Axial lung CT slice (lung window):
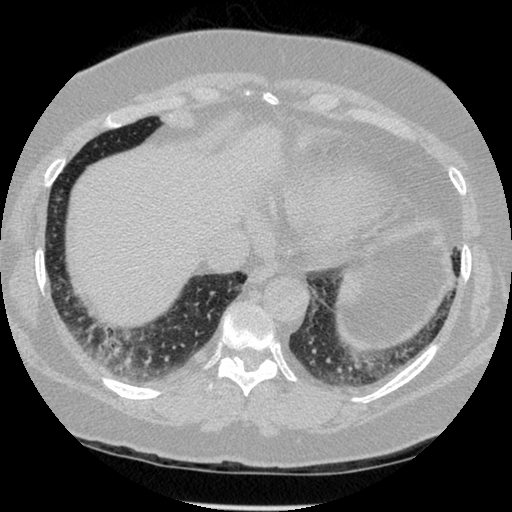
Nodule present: no